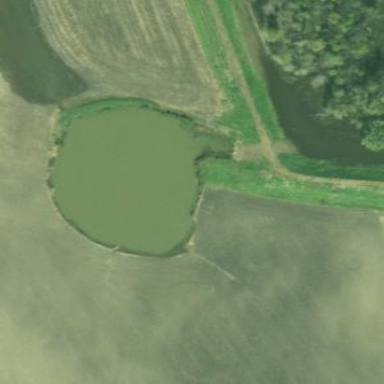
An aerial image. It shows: Peaceful pond surrounded by nature.